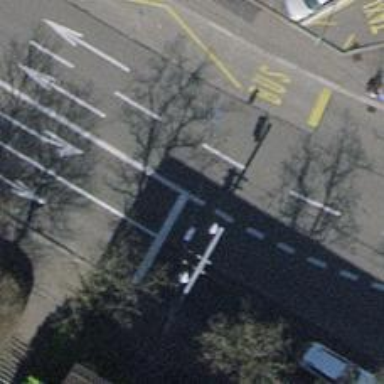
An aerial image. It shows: Road with traffic signals.